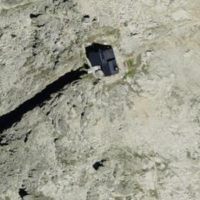
EUNIS habitat code: 48
Species observed at this site:
Angelica sylvestris